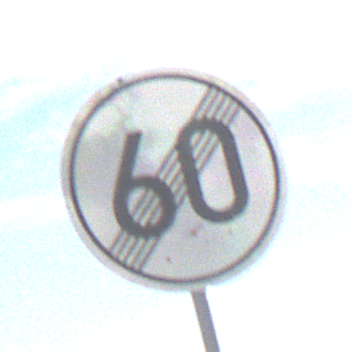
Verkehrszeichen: EndeGeschwindigkeit60
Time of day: MorningAfternoon
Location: Outdoor (Suburban)
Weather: PartlyCloudy
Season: NotSpecified
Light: Natural